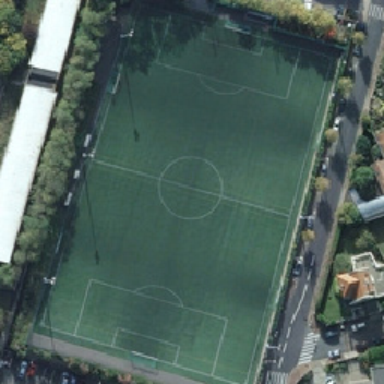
On the other side of the house is a soccer field with trees and parked cars .